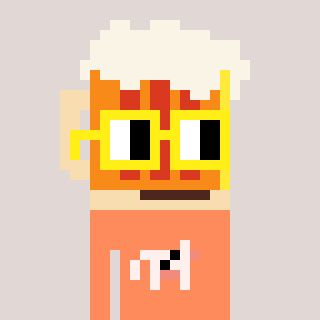
a pixel art character with square yellow glasses, a beer-shaped head and a peachy-colored body on a warm background